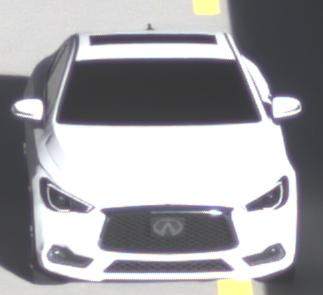
Make: Infiniti
Model: Q60 2.0t
Detailed model: Q60 (V37)
Model produced from: 2016/10
Model produced until: 2018/08
Doors: 2
Color: white
Road condition: dry road
Daytime: sunrise or sunset
Contrast: medium contrast